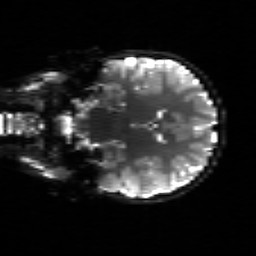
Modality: sbref
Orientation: coronal
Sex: male
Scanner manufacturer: siemens
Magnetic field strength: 3 T
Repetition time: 5 s
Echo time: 0.071 s